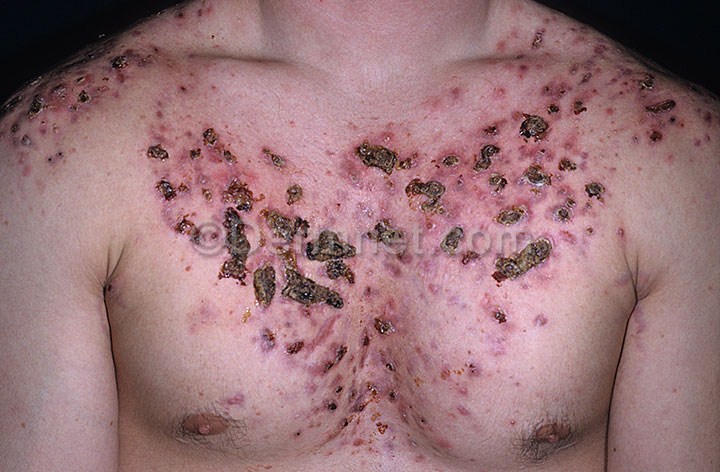
Disease: Acne and Rosacea Photos